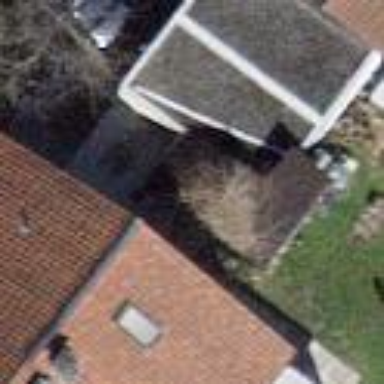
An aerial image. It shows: Garage building.